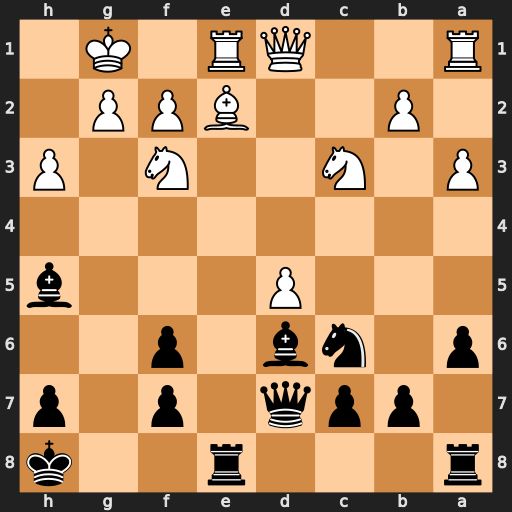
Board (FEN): r3r2k/1ppq1p1p/p1nb1p2/3P3b/8/P1N2N1P/1P2BPP1/R2QR1K1
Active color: b
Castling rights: -
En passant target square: -
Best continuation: Rg8 Ng5 Rxg5